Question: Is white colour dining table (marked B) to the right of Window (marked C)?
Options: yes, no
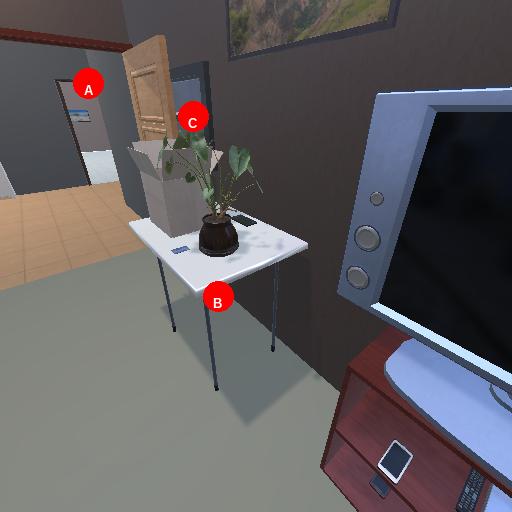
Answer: yes